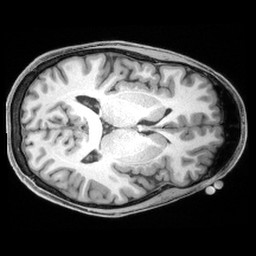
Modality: T1w
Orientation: axial
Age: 22
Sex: female
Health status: healthy
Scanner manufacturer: siemens
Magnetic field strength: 3 T
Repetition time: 2.4 s
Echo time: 0.00194 s